Question: I've got a 'GtkHBox' with 2 items. Inside that, on the left, I have a 'GtkHBox' with 4 items. The first two are 'GtkEventBox''s, followed by a 'GtkHScale' and finally a 'GtkLabel'.
The two 'GtkEventBox''s each contain a 'GtkVBox' with two items, an image and a label (using the 'GtkEventBox' so that I can catch click events on the image). Unfortunately, I can't seem to figure out how to set the width for them. Currently, it looks like this:

But I want the Select and Pan sections to be much narrower. Any suggestions?
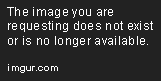
Answer: Make sure to pack the event boxes into your 'GtkHBox' with the 'expand' and 'fill' parameters set to false.